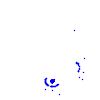
Particle: electron